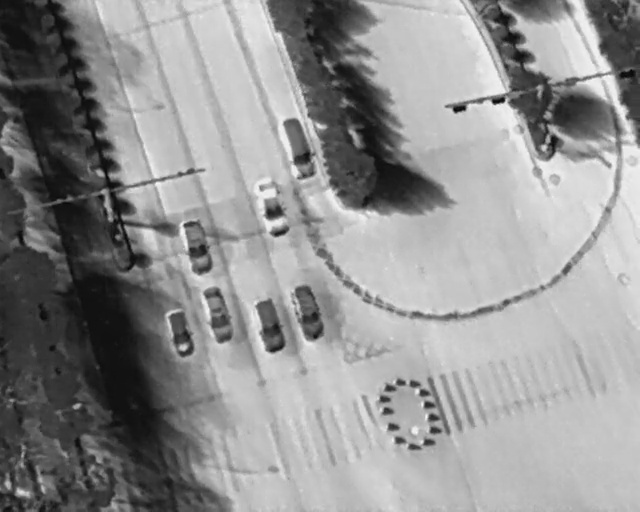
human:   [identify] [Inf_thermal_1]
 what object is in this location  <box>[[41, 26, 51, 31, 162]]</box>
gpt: <ref>1 medium car at the top</ref>

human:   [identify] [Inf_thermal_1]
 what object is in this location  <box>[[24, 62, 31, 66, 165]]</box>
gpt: <ref>1 medium car at the left</ref>